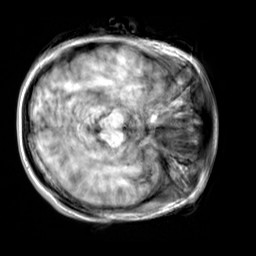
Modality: T1w
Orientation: axial
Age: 19
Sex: female
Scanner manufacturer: siemens
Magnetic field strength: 3 T
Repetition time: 2.3 s
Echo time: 0.00303 s